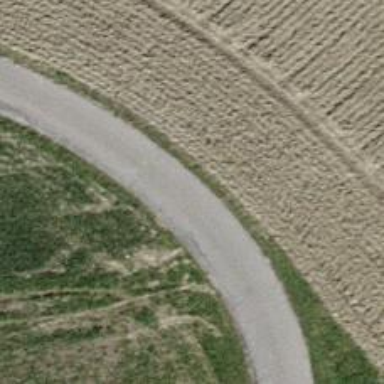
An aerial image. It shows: Asphalt track with grade1 surface.